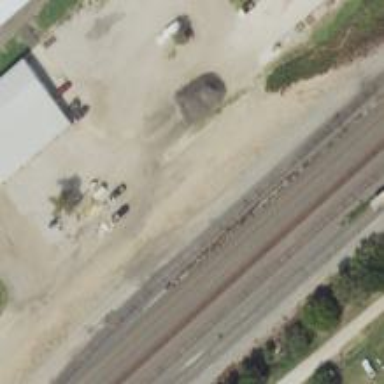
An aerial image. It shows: Railway siding with rails.